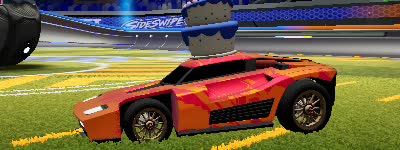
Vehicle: breakout